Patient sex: F
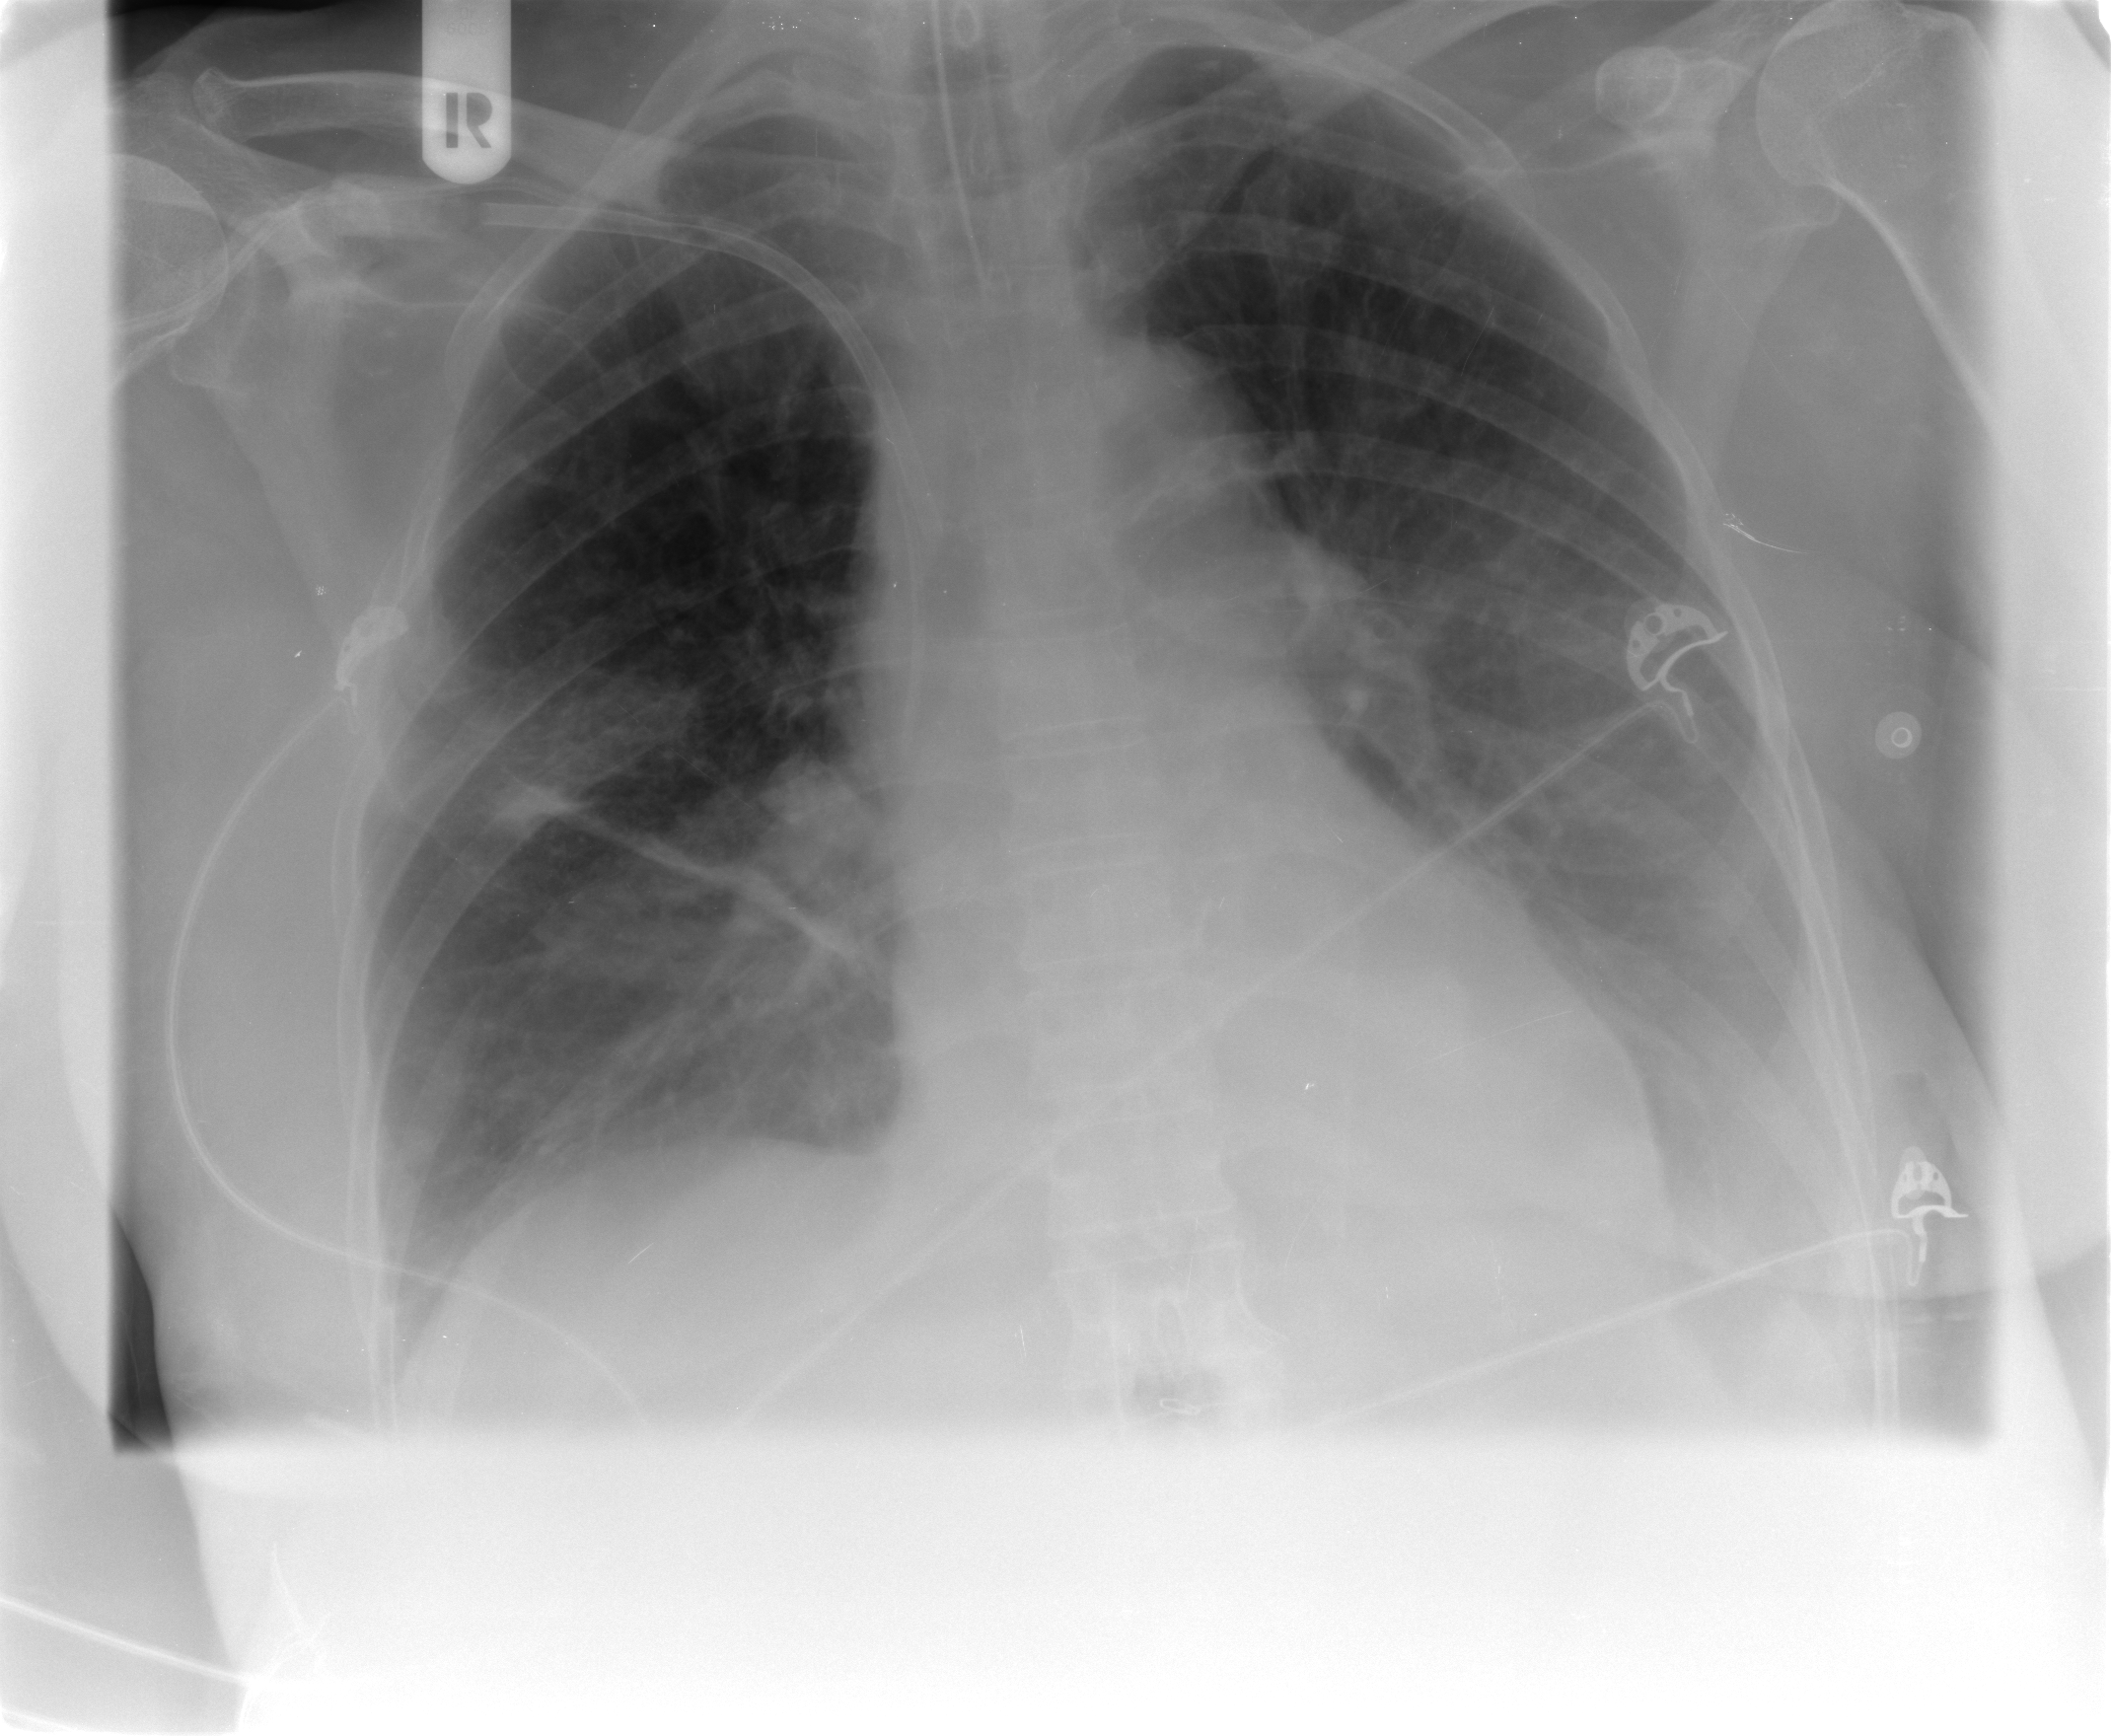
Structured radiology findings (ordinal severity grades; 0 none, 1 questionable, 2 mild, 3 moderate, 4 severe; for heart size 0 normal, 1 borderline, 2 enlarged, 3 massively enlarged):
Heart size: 0
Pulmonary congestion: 0
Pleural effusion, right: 1
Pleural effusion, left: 2
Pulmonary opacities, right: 2
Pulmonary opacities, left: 1
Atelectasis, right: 2
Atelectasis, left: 2